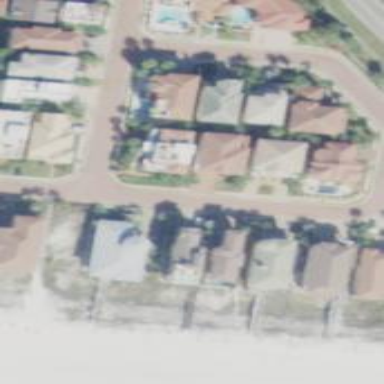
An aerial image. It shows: This residential area consists of single-family homes.